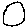
Label: circle